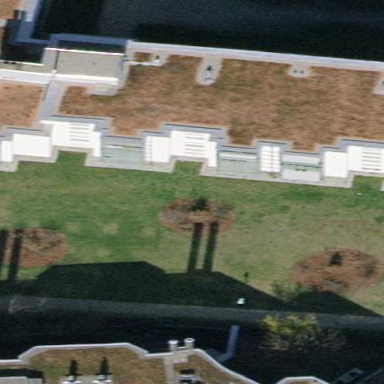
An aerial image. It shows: Flat-roofed apartment building.